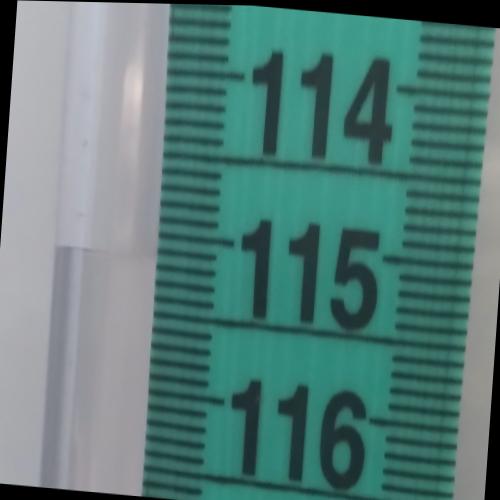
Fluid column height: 115.2 cm